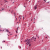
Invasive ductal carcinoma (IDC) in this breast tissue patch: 0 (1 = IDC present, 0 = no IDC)